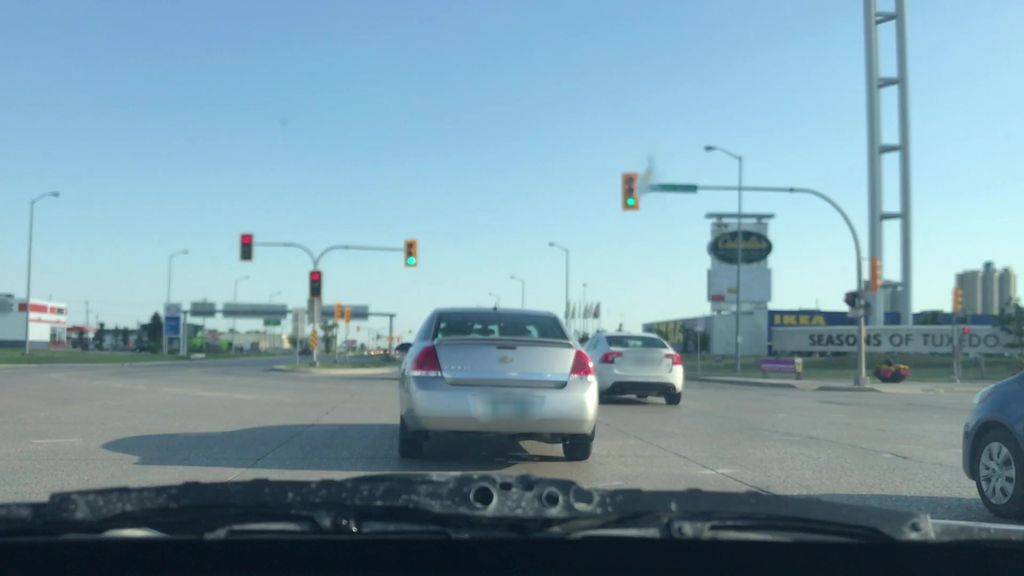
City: winnipeg